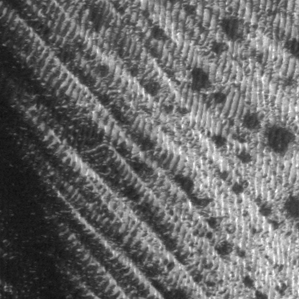
Label: frost